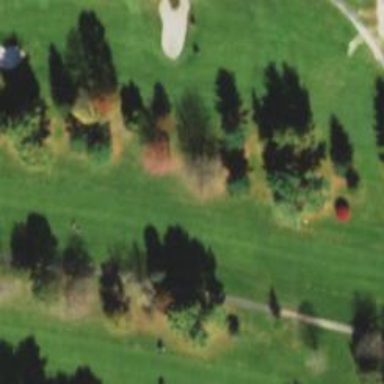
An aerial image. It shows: Golf fairway surrounded by grass.